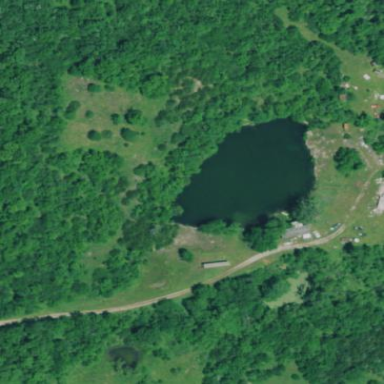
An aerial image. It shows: Beautiful lake surrounded by nature.